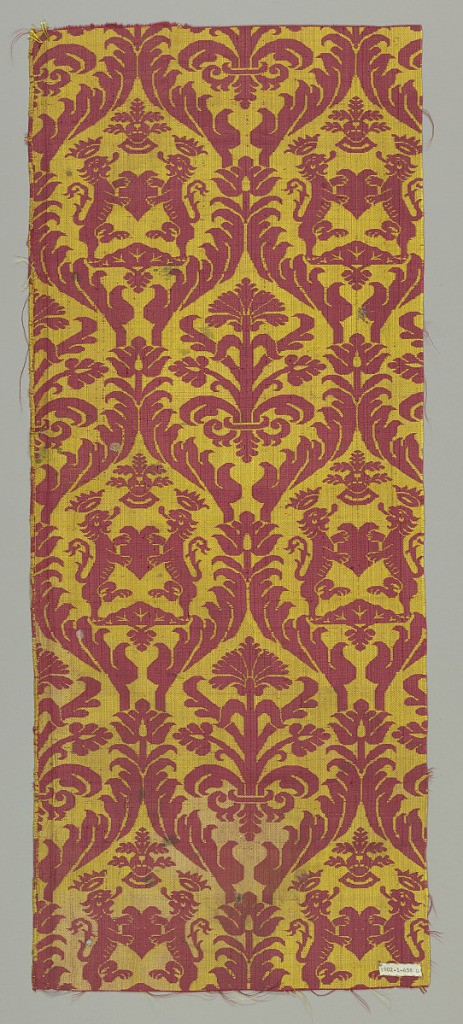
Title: Fragments
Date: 17th century
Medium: silk Technique: woven
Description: Paired, confronted, crowned lions supporting a heart within foliage framework. In red and ywllow.